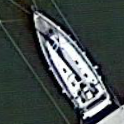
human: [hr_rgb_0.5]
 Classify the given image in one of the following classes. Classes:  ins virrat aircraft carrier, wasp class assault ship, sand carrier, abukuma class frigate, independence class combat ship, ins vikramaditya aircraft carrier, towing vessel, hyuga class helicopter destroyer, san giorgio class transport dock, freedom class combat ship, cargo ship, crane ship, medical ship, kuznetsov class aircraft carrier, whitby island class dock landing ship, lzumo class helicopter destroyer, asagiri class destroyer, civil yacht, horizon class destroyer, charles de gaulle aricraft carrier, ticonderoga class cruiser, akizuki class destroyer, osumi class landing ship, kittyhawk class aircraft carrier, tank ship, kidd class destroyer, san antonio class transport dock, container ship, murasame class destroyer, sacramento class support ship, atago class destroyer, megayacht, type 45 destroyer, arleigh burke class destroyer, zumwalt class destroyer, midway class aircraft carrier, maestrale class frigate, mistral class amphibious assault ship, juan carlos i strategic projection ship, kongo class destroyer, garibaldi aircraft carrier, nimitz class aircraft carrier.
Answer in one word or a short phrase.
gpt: Civil yacht